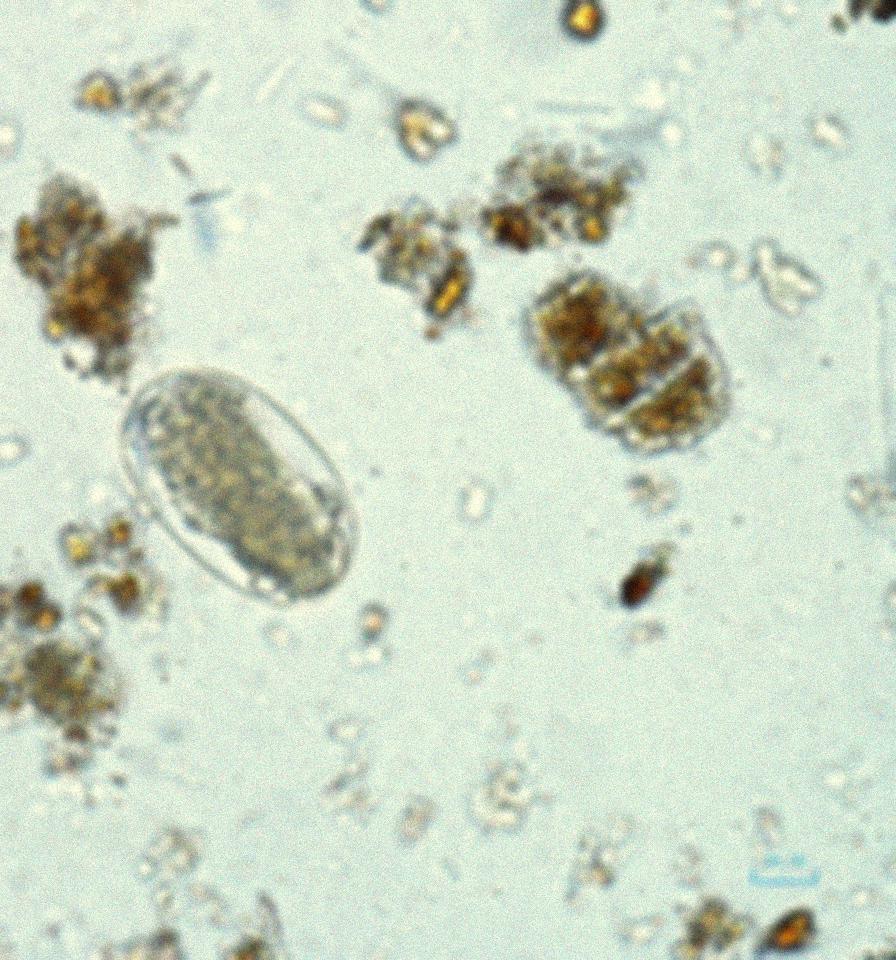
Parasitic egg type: Hookworm egg